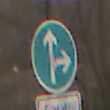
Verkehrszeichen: VorgeschriebeneFahrtrichtungGeradeausOderRechts
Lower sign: BesondereFahrzeugeUndTransportgueter3
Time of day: MorningAfternoon
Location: Outdoor (Nature)
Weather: PartlyCloudy
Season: Winter
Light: Natural